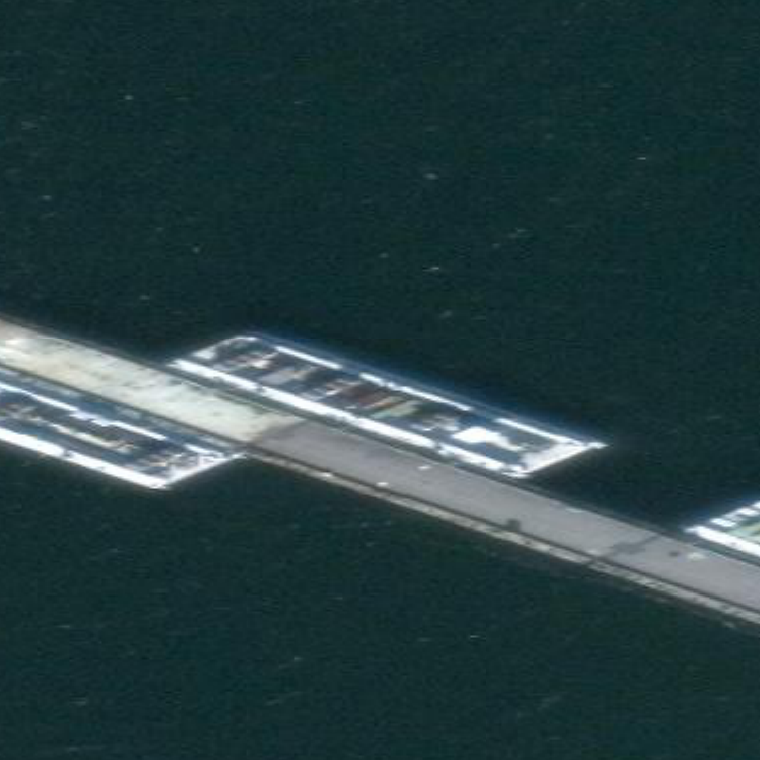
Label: civil